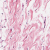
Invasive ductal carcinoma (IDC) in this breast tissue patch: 0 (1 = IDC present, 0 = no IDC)